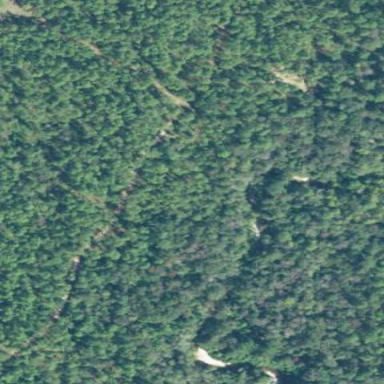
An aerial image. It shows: Beautiful woodland area.